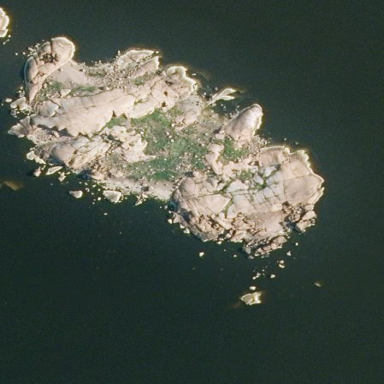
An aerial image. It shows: Islet along the natural coastline.